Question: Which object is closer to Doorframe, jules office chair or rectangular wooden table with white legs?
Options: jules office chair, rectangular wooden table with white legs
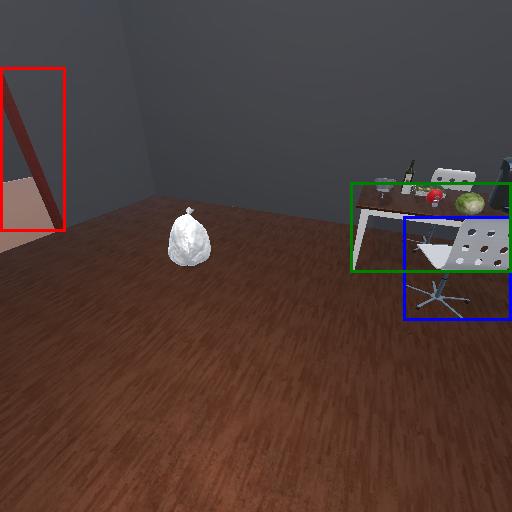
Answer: jules office chair